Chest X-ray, AP view. Patient: 18 years old, sex M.
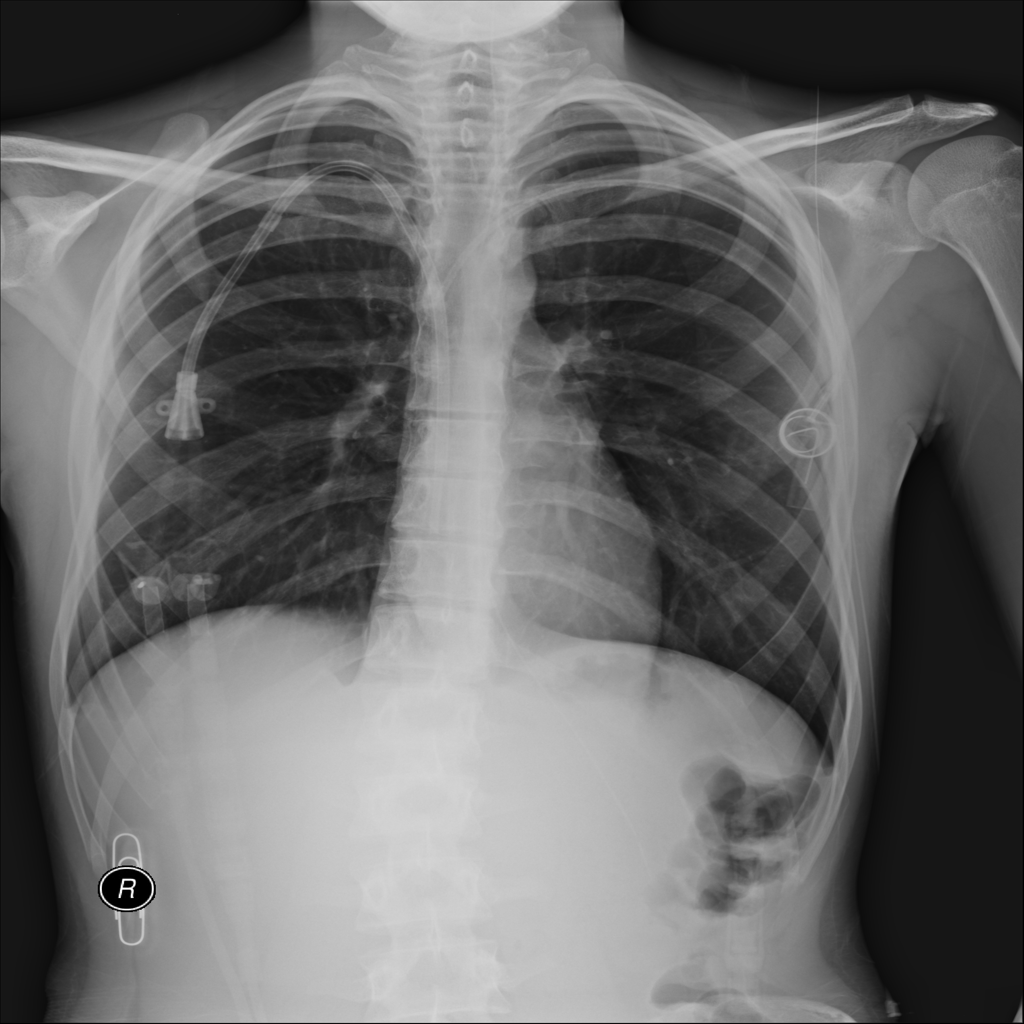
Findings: No Finding